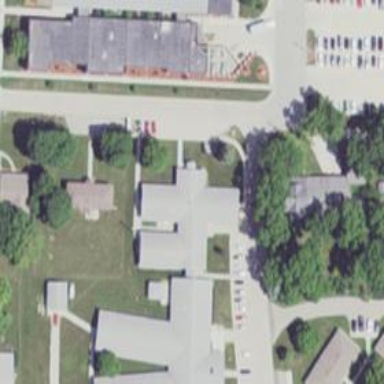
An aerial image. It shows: Nursing home.